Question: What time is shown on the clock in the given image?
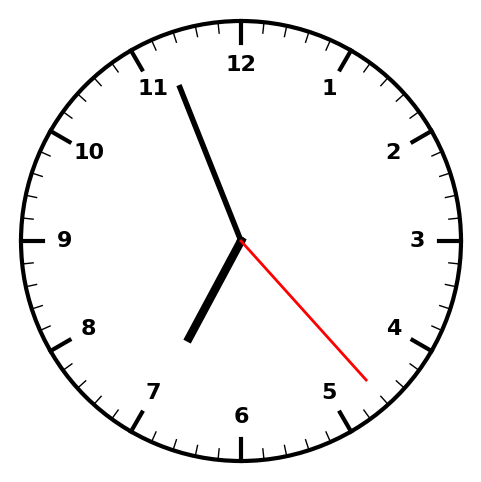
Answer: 06:56:23